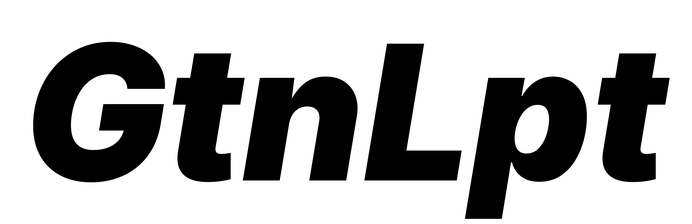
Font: Inter-Italic_Black_Italic